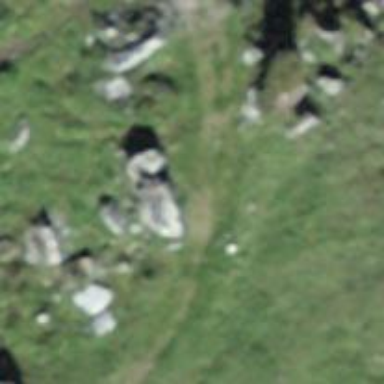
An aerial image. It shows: Path with excellent trail visibility.